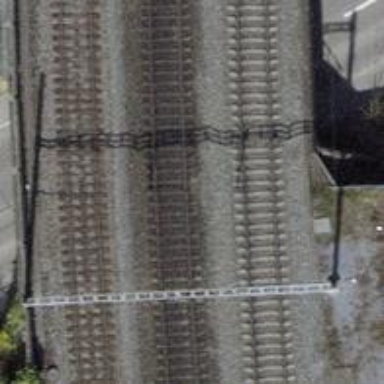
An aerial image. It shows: Bridge with single railway track electrified by contact line.